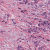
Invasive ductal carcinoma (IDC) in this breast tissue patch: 1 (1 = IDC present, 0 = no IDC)